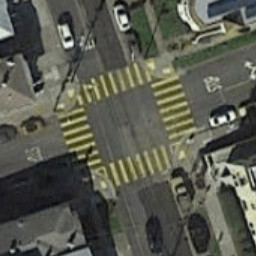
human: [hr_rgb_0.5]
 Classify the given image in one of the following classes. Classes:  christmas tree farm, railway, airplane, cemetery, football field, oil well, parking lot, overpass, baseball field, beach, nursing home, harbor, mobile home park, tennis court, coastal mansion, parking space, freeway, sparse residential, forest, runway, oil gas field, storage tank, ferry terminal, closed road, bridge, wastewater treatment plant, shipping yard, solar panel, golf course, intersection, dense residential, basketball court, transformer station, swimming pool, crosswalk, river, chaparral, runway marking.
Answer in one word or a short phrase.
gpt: crosswalk